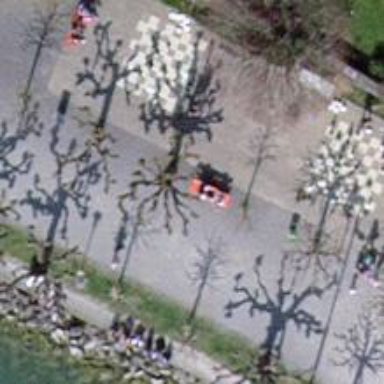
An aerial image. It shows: Avenue of broadleaved trees.